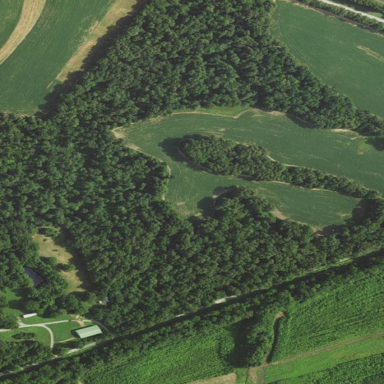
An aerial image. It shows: Serene woodland landscape.